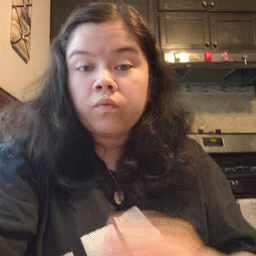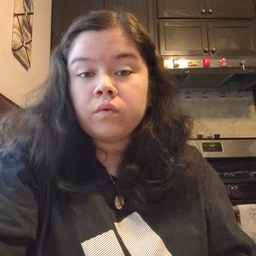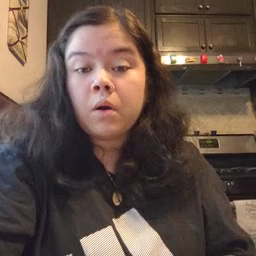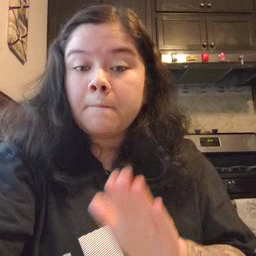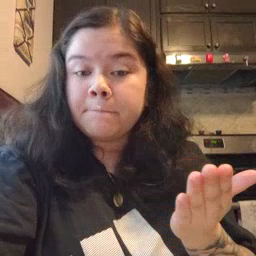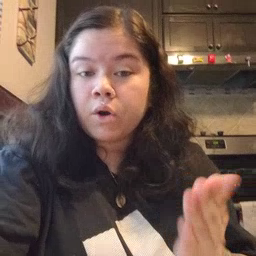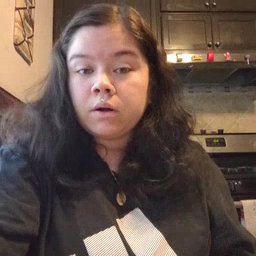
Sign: book